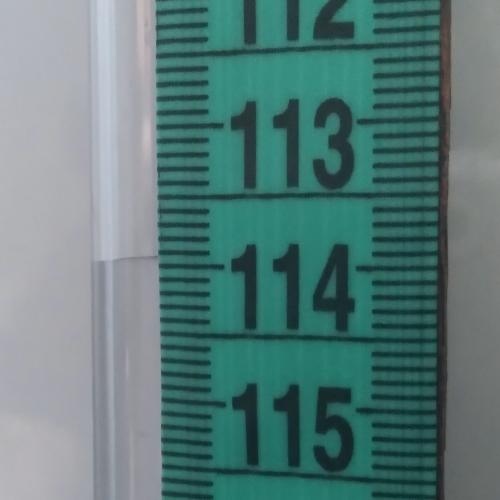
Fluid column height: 113.9 cm